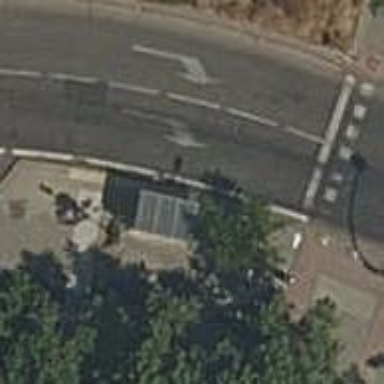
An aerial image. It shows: Bus stop with sheltered platform for public transport.